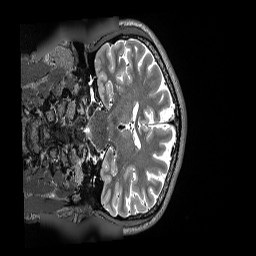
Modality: T2w
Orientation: coronal
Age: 56
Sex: female